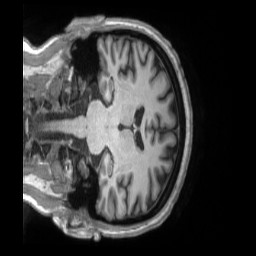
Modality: T1w
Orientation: coronal
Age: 32
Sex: male
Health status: ill
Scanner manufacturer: siemens
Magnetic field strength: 3 T
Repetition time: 2.2 s
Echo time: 0.00157 s